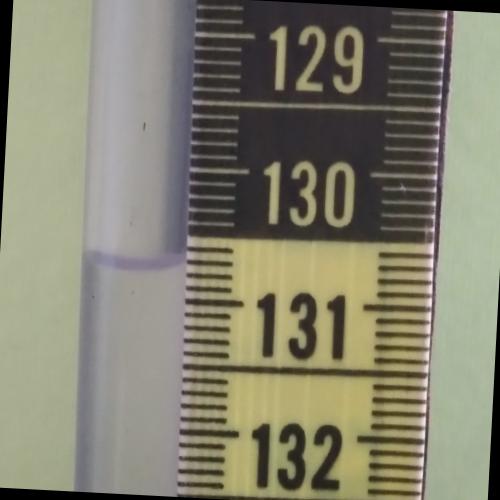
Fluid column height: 130.7 cm